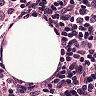
Metastatic tissue present: no